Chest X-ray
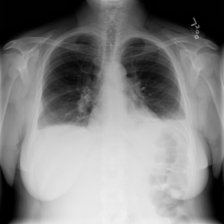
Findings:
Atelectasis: negative
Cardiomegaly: negative
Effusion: negative
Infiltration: negative
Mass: negative
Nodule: negative
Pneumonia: negative
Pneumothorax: negative
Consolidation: negative
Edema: negative
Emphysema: negative
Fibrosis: negative
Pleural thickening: negative
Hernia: negative